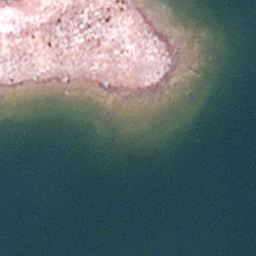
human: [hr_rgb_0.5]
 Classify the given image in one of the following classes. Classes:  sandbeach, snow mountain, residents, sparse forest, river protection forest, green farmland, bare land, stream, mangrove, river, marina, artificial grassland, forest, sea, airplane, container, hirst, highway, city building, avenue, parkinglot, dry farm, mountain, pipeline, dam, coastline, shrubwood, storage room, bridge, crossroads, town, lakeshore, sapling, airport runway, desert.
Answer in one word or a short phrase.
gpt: lakeshore